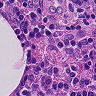
Metastatic tissue present: no